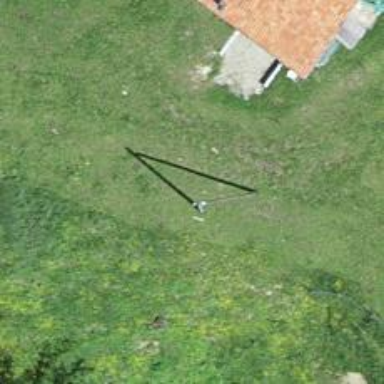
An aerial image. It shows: Power pole.